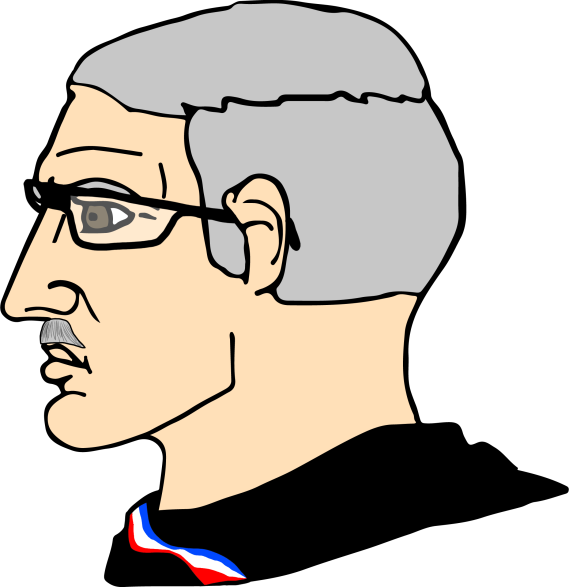
Label: 4_Yes_Chad